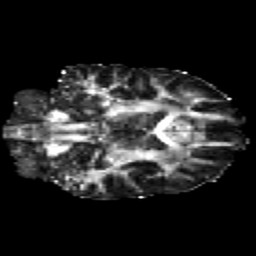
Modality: FA
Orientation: coronal
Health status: healthy
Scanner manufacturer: siemens
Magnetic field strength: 3 T
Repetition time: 12 s
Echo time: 0.092 s